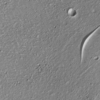
Label: not_dusty